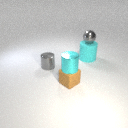
large cyan rubber cylinder behind small gray metal cylinder